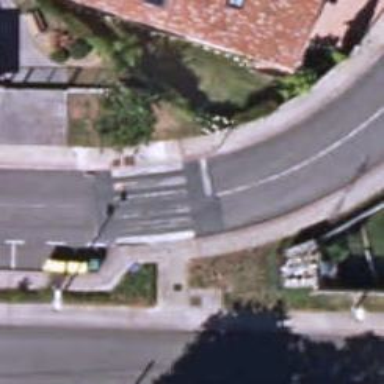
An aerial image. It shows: Zebra crossing on the road.